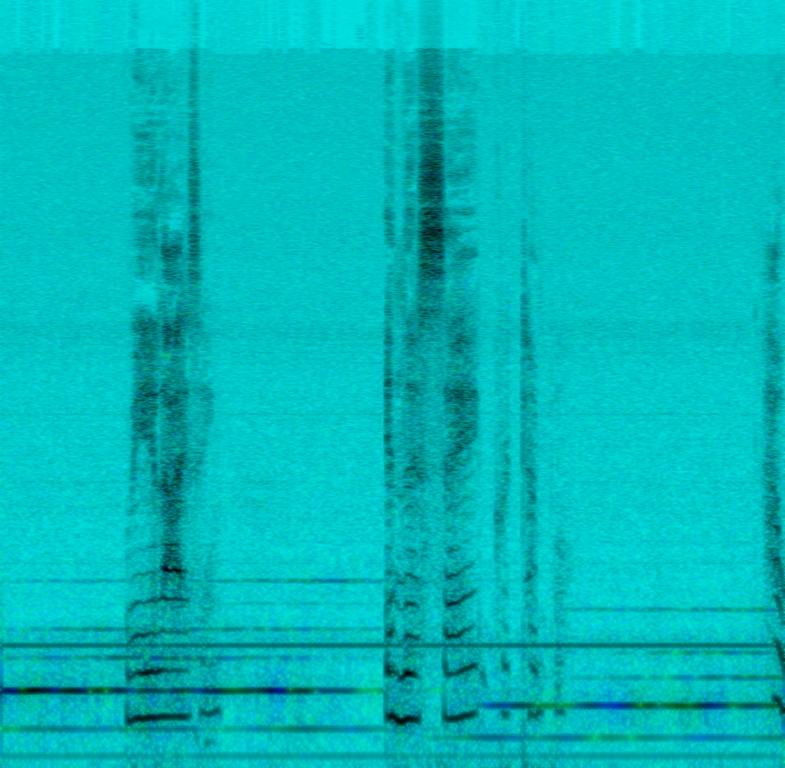
The low quality recording features a mellow female vocal narrating over a wide soft dark synth pad. There is a constant buzzy noise in the background. It sounds suspenseful, calming and hypnotic.